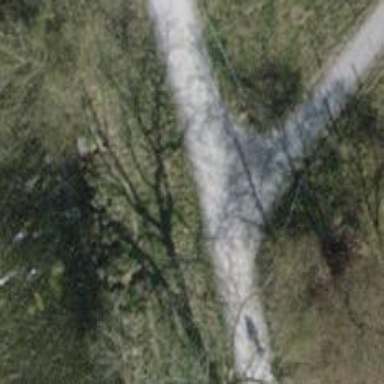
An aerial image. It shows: Track with fine gravel surface of grade2.